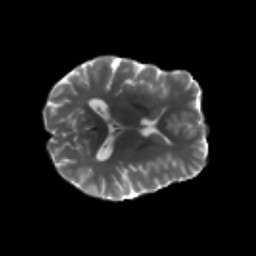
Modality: T2w
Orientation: axial
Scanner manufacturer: siemens
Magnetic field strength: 3 T
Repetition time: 4.16 s
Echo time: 0.0806 s